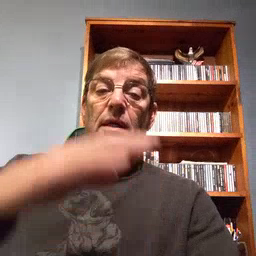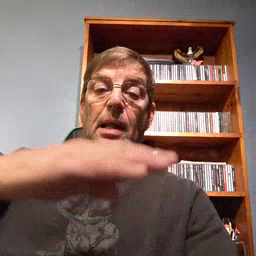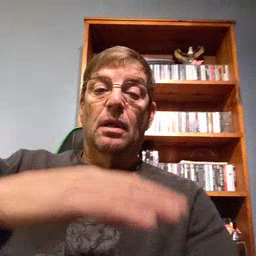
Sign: table